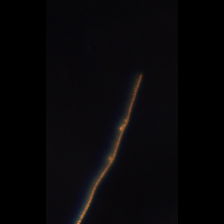
Taxon: Psuedo-nitzschia
Group: Diatoms